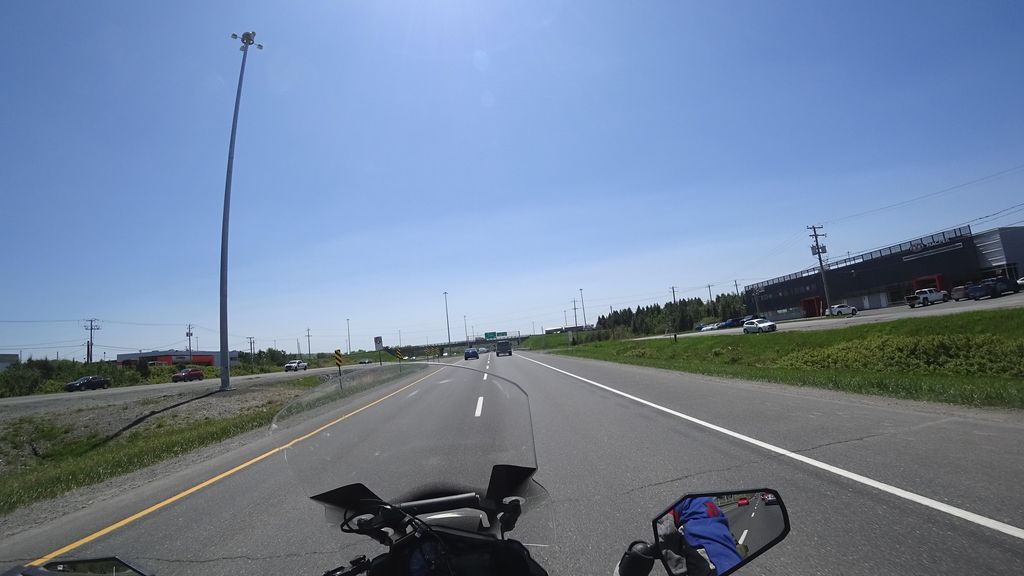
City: quebec_city